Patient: sex F, age 75
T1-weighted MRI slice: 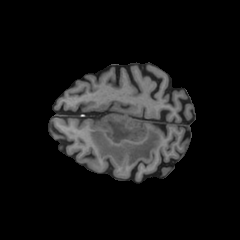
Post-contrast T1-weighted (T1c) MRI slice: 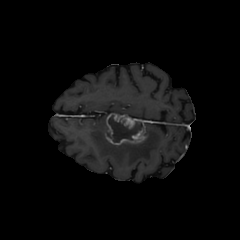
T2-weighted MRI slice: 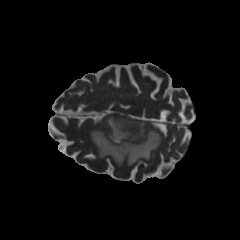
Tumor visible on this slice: yes
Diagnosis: Glioblastoma, IDH-wildtype
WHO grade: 4